RGB frame:
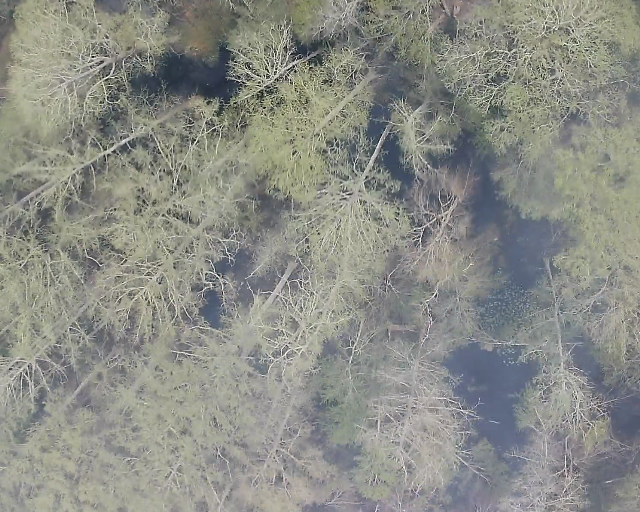
Thermal frame:
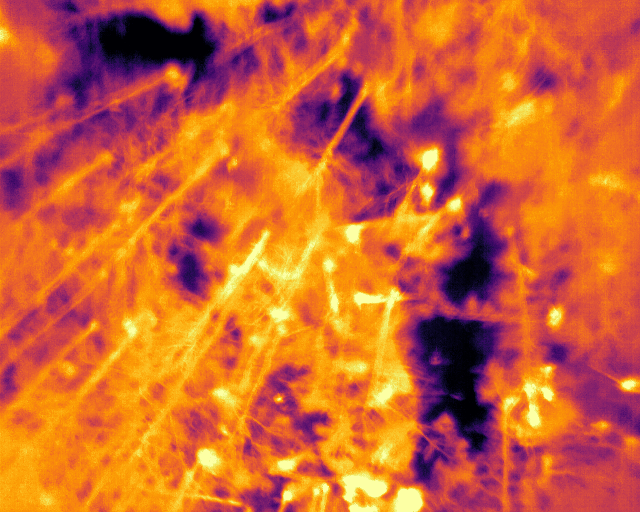
Captured: 2026-02-26 03:44:57
Pixels at or above 80 °C: 0 (fraction of frame: 0)